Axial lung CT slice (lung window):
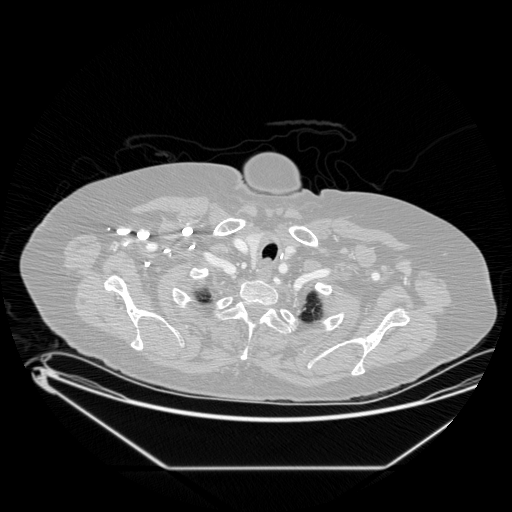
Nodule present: no